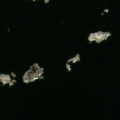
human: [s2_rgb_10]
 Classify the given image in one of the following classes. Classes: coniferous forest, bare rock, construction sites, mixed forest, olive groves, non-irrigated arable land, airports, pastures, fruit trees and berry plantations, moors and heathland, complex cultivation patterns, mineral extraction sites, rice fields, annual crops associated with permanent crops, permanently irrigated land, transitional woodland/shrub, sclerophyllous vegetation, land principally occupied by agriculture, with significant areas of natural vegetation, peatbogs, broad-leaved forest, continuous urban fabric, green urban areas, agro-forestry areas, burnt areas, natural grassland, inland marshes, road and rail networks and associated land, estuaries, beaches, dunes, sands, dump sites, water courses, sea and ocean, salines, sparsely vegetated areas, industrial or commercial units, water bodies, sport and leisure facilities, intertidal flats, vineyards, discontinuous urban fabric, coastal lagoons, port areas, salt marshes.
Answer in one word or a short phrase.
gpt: sea and ocean